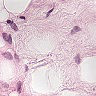
Metastatic tissue present: no